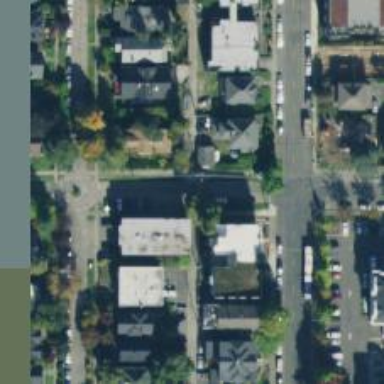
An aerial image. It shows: Residential road with separate sidewalk.